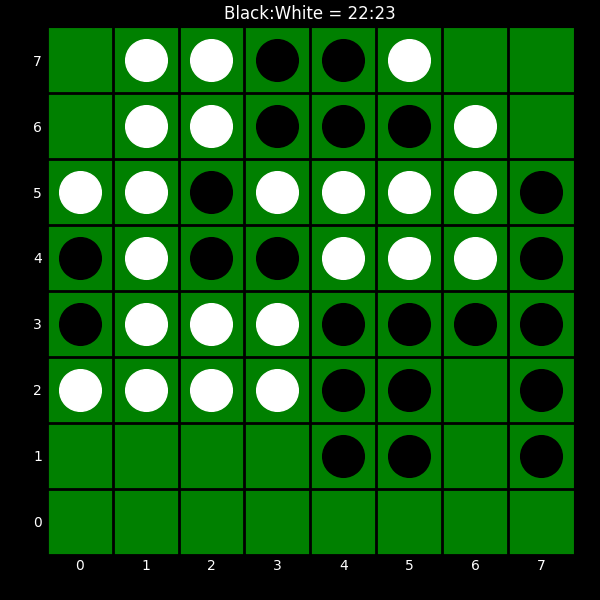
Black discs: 22
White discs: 23